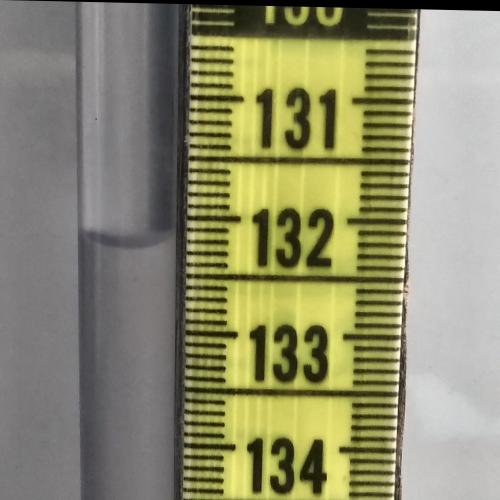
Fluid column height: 132.2 cm